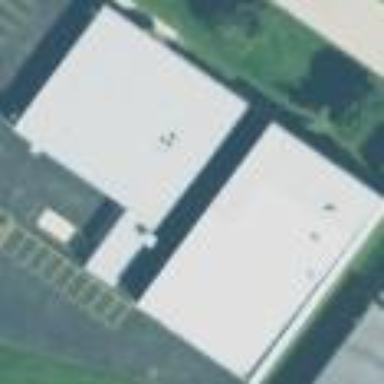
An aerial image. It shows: Commercial building.